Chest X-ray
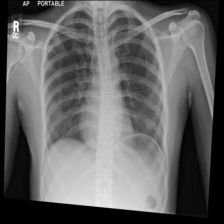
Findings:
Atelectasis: negative
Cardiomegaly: negative
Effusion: negative
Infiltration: negative
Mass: negative
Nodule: negative
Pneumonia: negative
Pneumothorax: negative
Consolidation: negative
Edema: negative
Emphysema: negative
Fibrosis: negative
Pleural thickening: negative
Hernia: negative